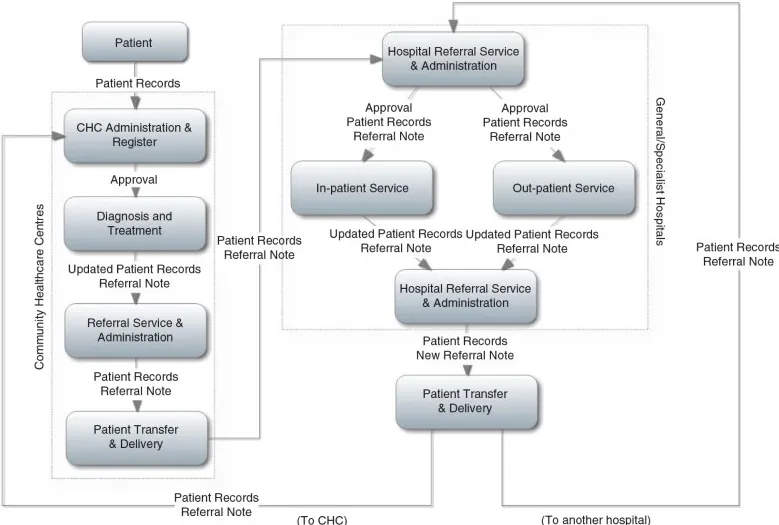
Healthcare referral procedural diagram.
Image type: chart (chart)